Field crop: maize
Growth stage: 2
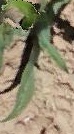
Species: maize